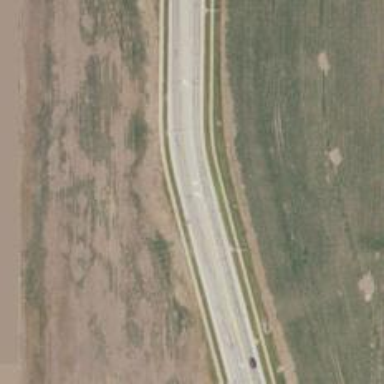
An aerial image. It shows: Road with left marking.